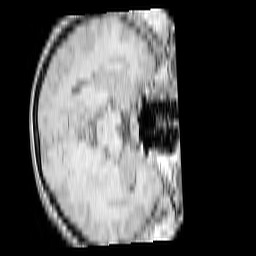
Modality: T1w
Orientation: axial
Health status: ill
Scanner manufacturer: philips
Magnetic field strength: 3 T
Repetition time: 0.3787 s
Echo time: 0.002908 s